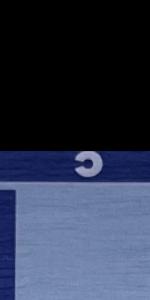
Label: Empty